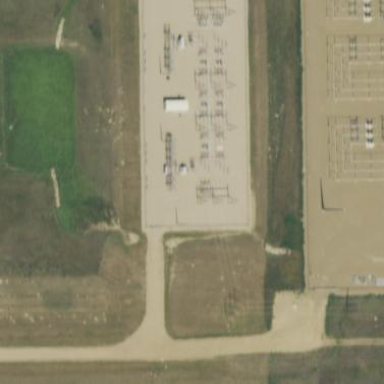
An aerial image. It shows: Transmission substation.